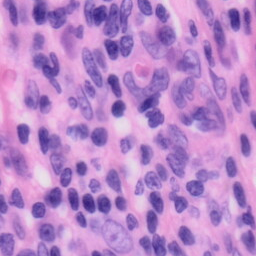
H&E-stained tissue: Skin